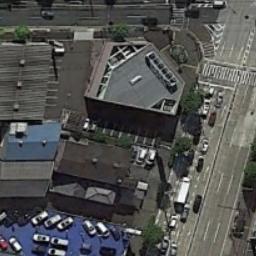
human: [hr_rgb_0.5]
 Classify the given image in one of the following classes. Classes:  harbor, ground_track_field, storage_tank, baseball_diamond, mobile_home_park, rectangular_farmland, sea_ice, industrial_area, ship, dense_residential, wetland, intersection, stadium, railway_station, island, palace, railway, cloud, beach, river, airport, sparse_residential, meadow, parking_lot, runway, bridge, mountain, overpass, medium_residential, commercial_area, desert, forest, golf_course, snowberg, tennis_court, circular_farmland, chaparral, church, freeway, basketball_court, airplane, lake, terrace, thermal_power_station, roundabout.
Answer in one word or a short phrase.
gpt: commercial_area